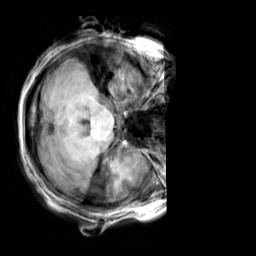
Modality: T1w
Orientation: axial
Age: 21
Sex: female
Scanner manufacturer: siemens
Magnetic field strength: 3 T
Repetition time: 2.3 s
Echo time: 0.00303 s